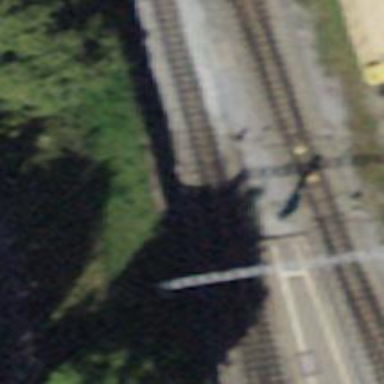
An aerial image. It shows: Narrow-gauge railway track with one electrified contact line.